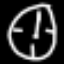
Label: clock